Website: ulta-beauty
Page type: address-validator
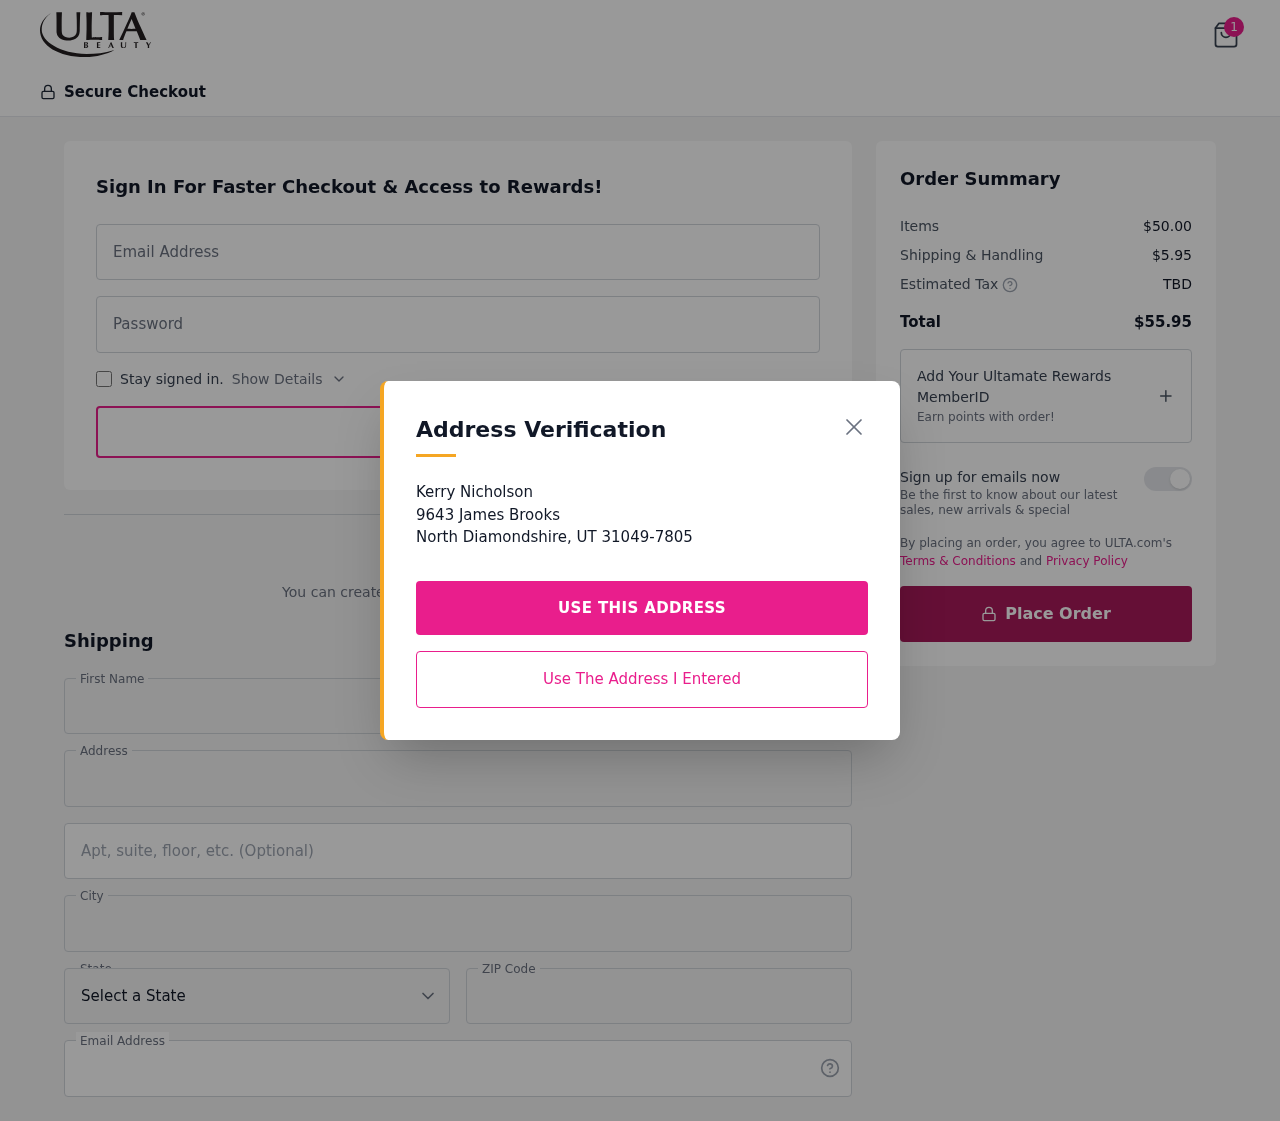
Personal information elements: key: PII_CITY
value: North Diamondshire
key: PII_EMAIL
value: kerry.nicholson@hotmail.com
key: PII_FIRSTNAME
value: Kerry
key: PII_LASTNAME
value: Nicholson
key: PII_POSTCODE
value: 31049
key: PII_STATE_ABBR
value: UT
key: PII_STREET
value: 9643 James Brooks
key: PII_STREET2
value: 9643 James Brooks
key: PII_STREET2
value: Apt. 578
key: PII_FULLNAME2
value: Kerry Nicholson
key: PII_CITY2
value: North Diamondshire
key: PII_STATE_ABBR2
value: UT
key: PII_POSTCODE_FULL
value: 31049
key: PII_POSTCODE_EXT
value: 7805
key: PII_POSTCODE_NUMERIC
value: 31049
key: PII_POSTCODE_EXT_NUMERIC
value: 7805
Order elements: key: ORDER_NUM_ITEMS
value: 1
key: ORDER_SUBTOTAL
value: $50.00
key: ORDER_SHIPPING_COST
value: $5.95
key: ORDER_TOTAL
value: $55.95